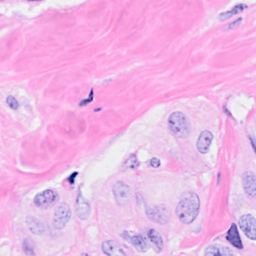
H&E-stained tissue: Breast